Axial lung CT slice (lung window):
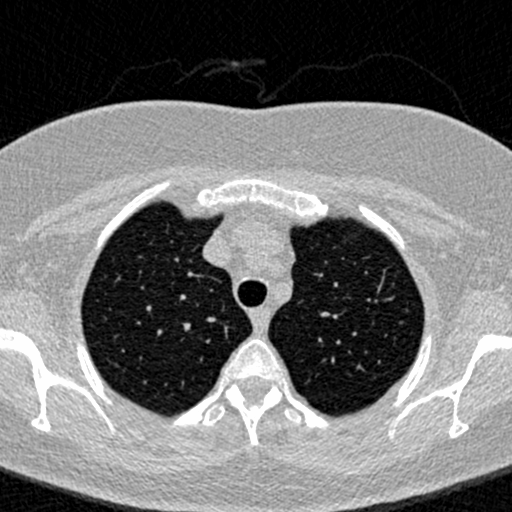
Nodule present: no